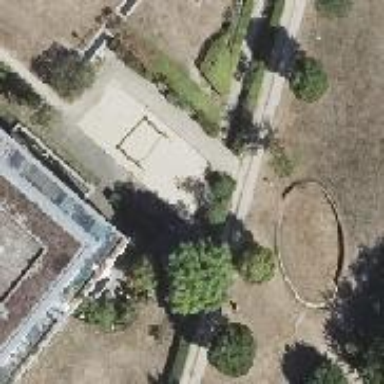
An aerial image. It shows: Playground area for leisure activities on the land.